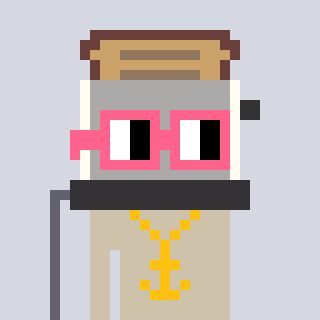
a pixel art character with square pink glasses, a toaster-shaped head and a bege-colored body on a cool background